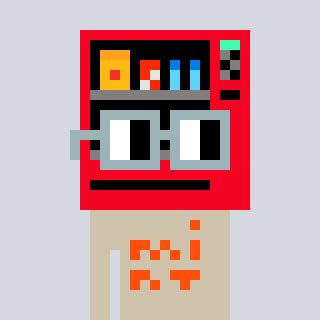
a pixel art character with square dark gray glasses, a vending machine-shaped head and a bege-colored body on a cool background